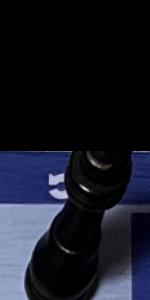
Label: King_Black